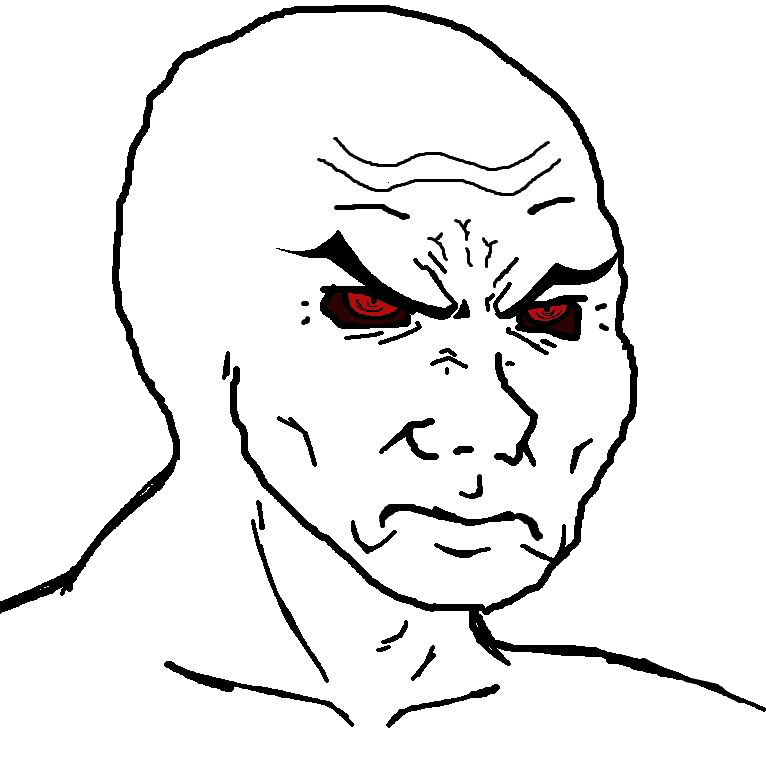
Label: 5_Stronkjak